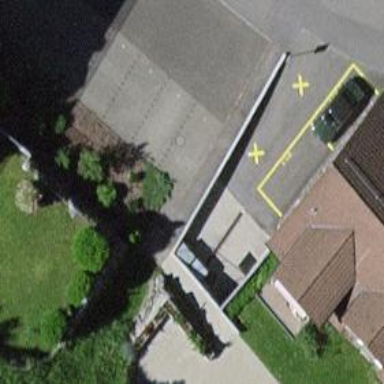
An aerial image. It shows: Retaining wall.